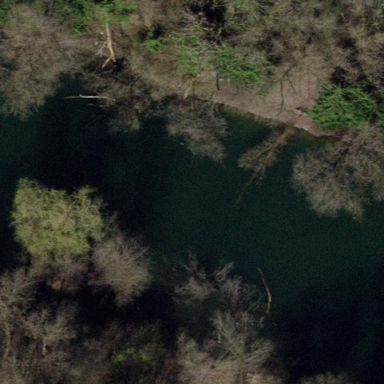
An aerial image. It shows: Pond surrounded by natural water.